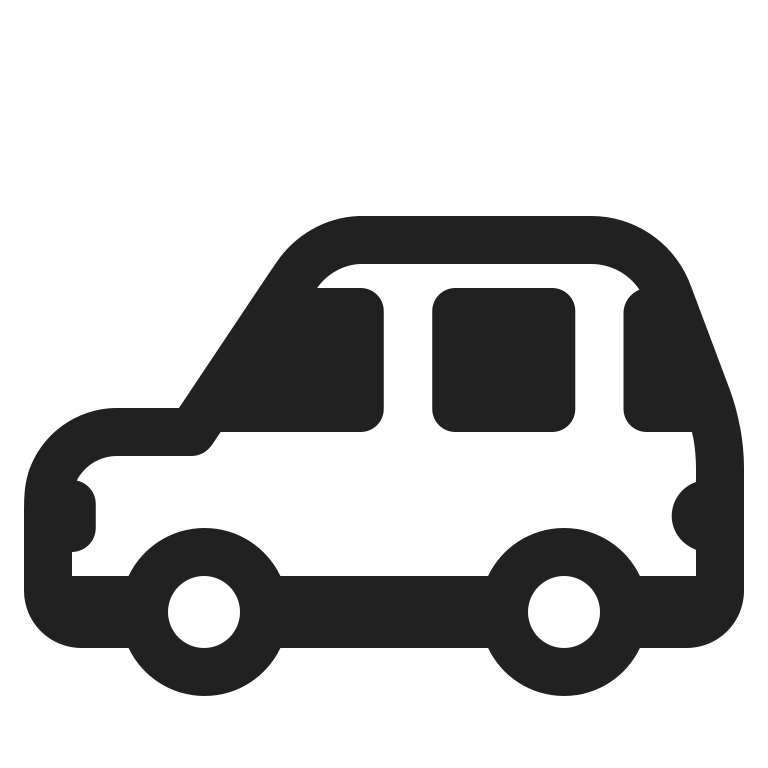
automobile high contrast